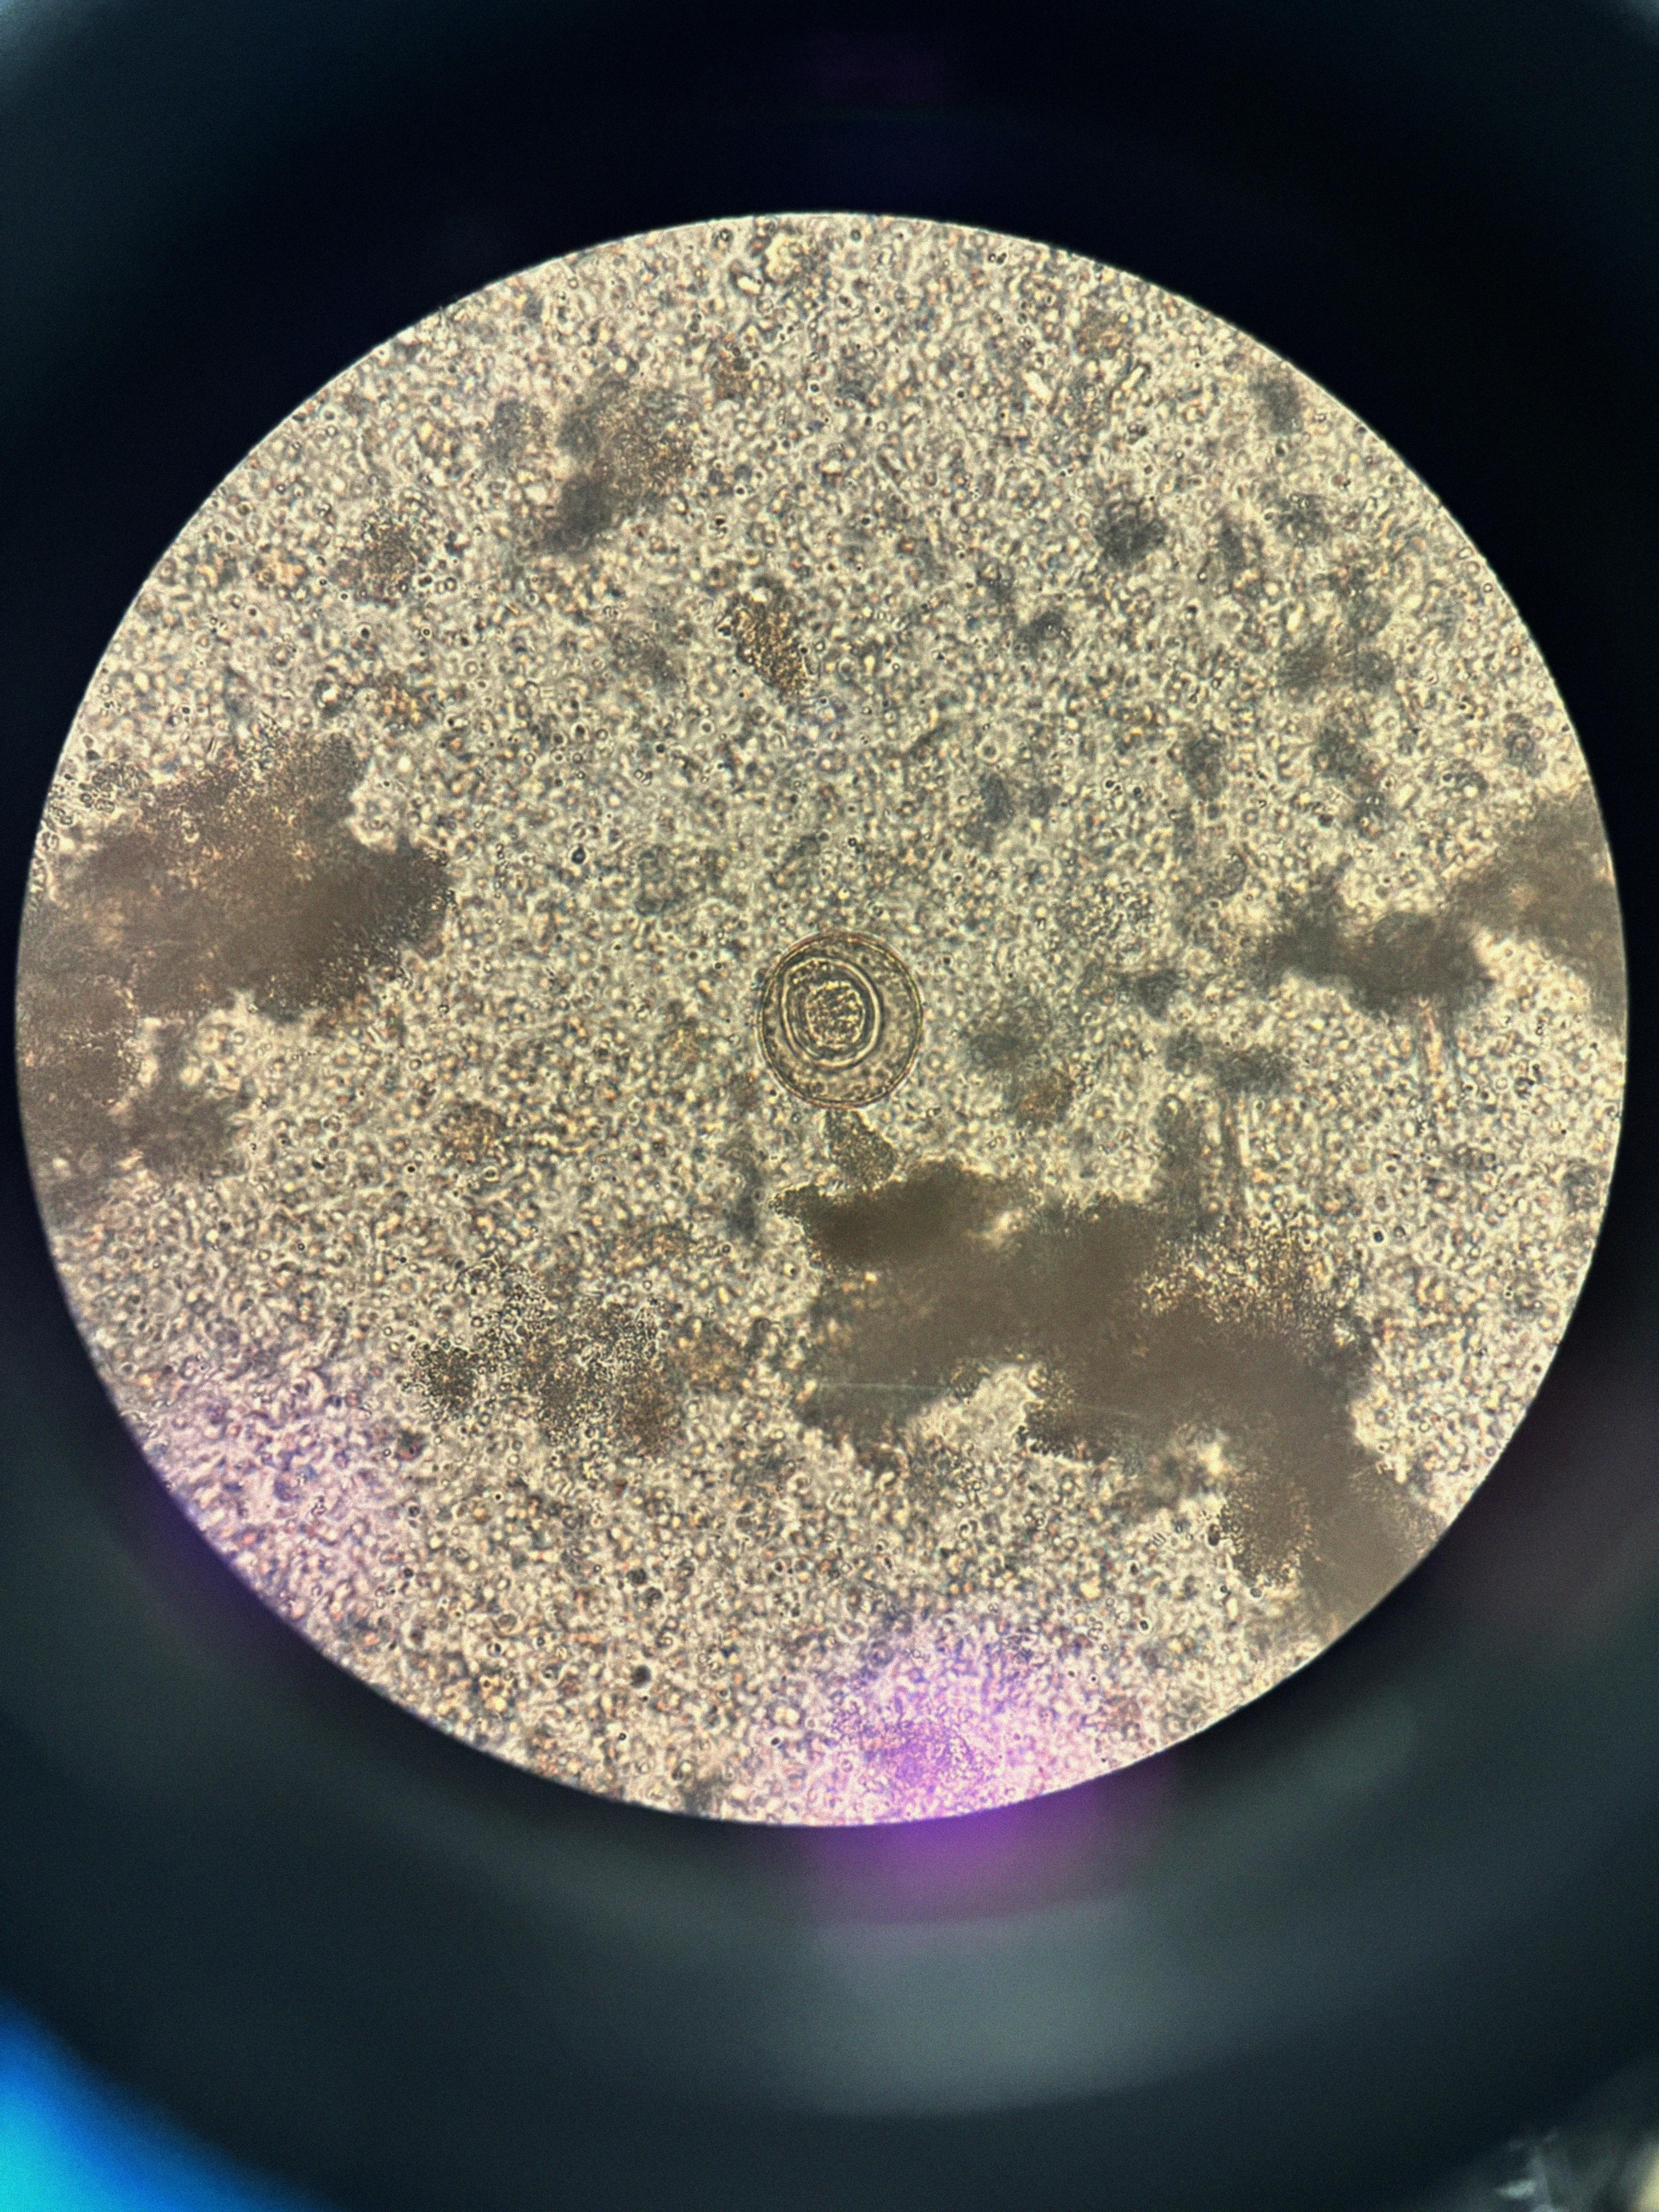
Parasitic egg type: Hymenolepis diminuta